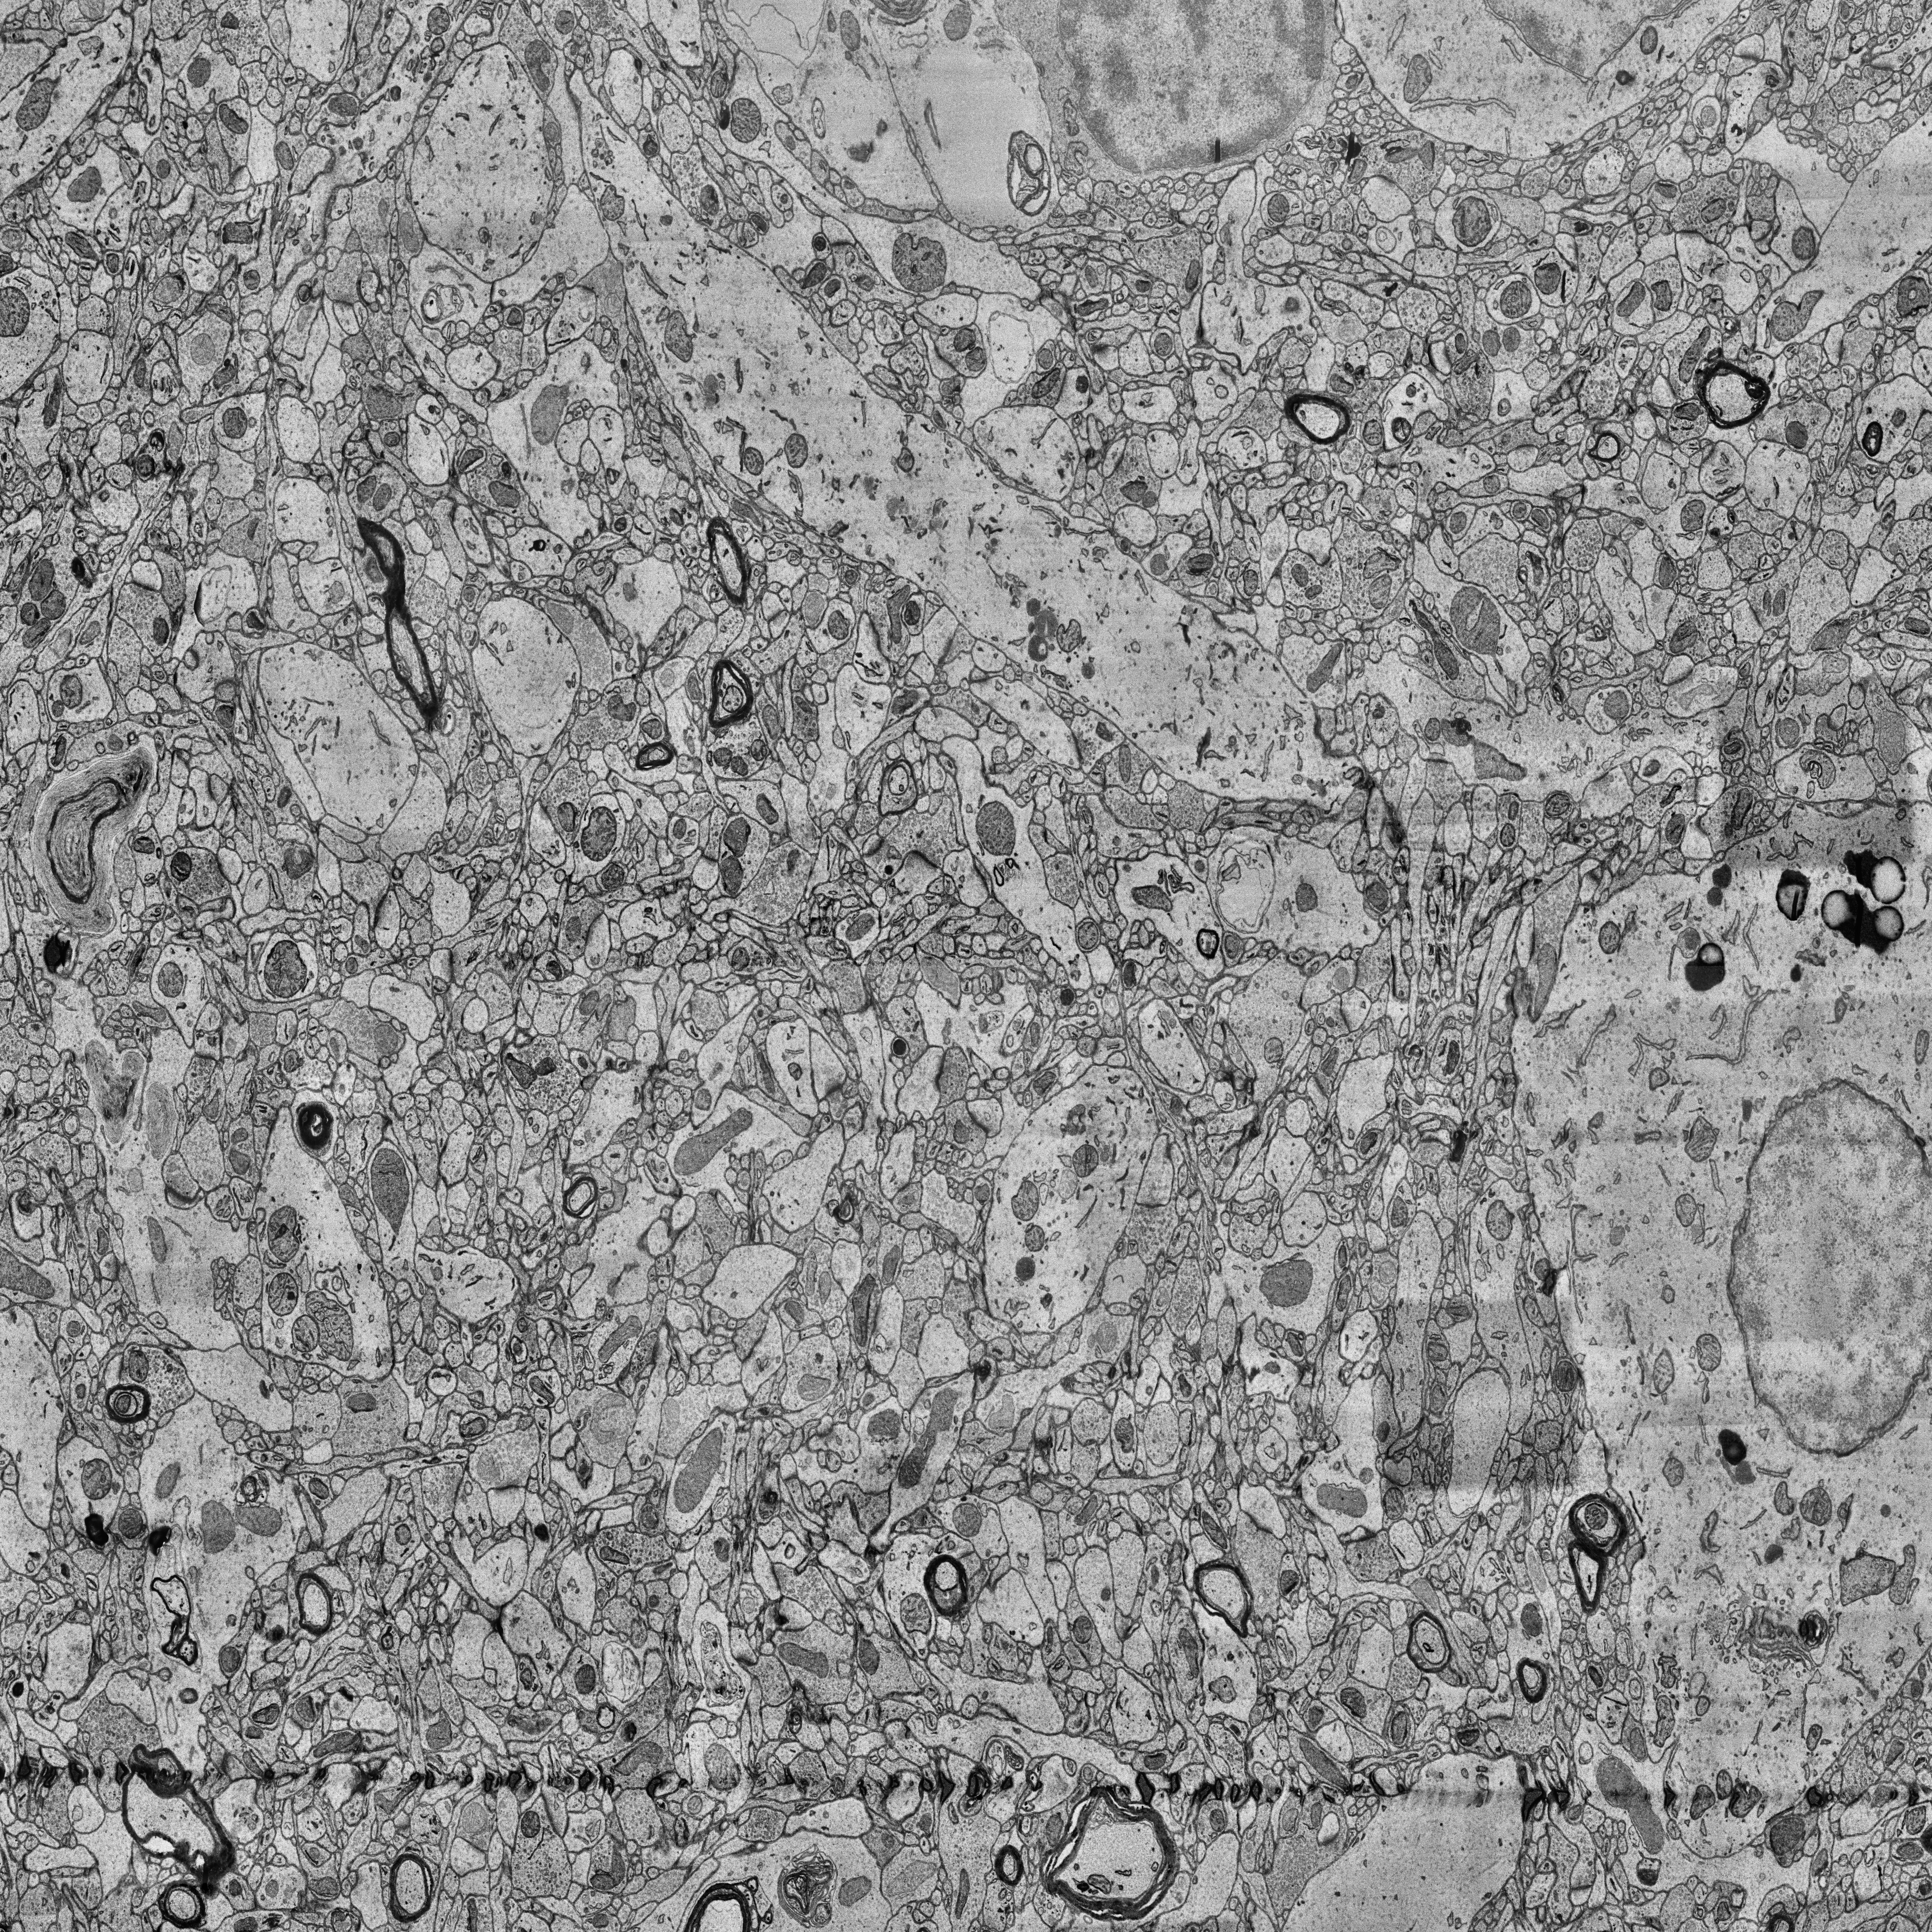
Electron microscopy slice of human cortex tissue
Slice depth (z): 214
Mitochondria instances in slice: 458